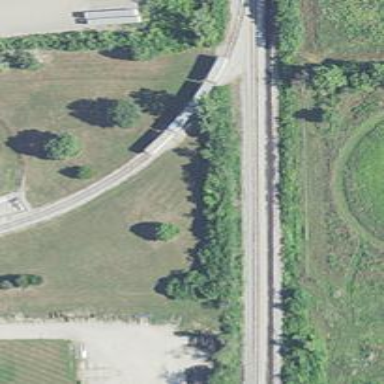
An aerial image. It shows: Railway spur service.